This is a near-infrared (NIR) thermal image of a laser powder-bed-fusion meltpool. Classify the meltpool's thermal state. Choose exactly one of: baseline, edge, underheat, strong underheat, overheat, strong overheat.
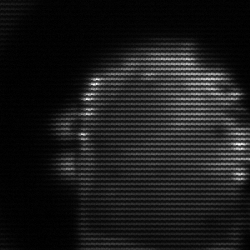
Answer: baseline